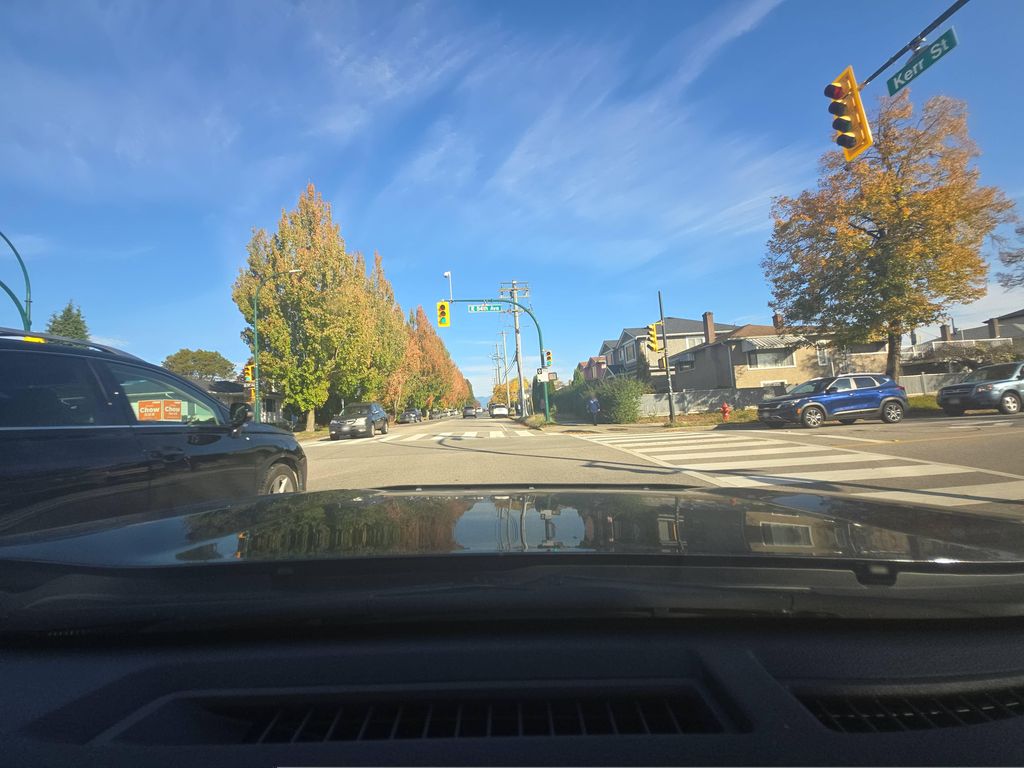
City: vancouver